You are looking at the continuous-wavelet transform of a rotating shaft's vibration signal. Classify the rotor condition as one of: normal, misalignment, unbalance, looseness.
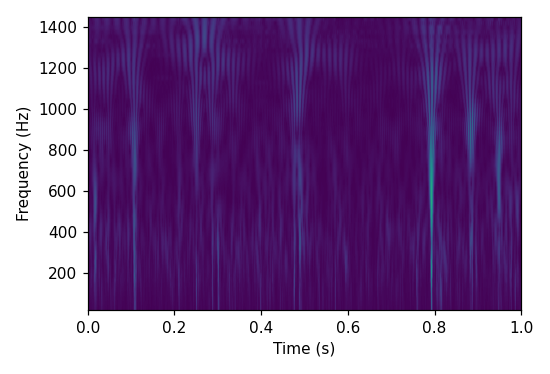
Answer: normal